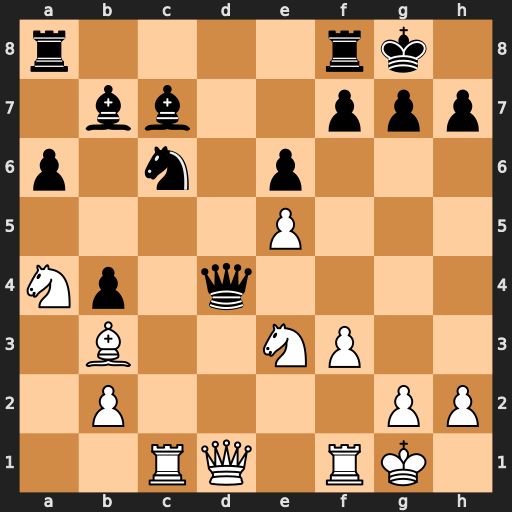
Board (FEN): r4rk1/1bb2ppp/p1n1p3/4P3/Np1q4/1B2NP2/1P4PP/2RQ1RK1
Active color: w
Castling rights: -
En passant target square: -
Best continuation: Qxd4 Nxd4 Rxc7 Nxb3 Rxb7